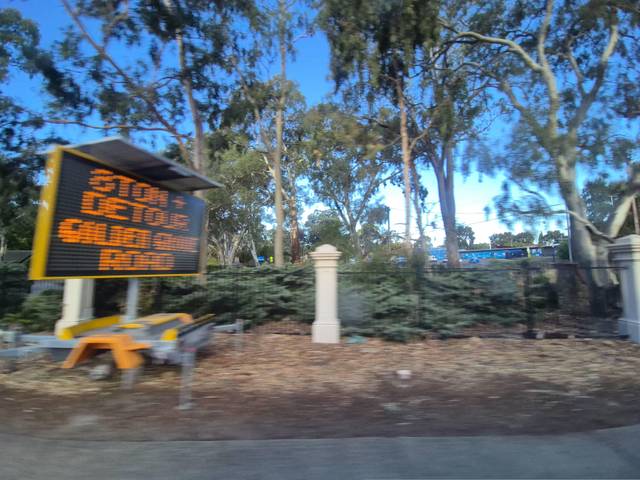
Region: Australia
Coordinates: -34.821, 138.695